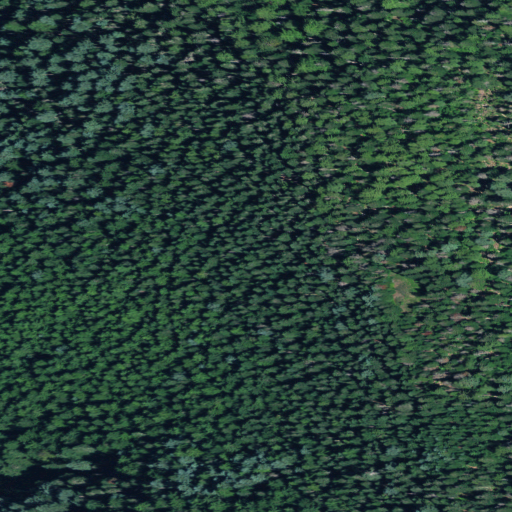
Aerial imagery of mountain in Oregon named Henline Mountain containing only grassland